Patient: sex M, age 35
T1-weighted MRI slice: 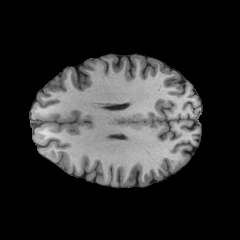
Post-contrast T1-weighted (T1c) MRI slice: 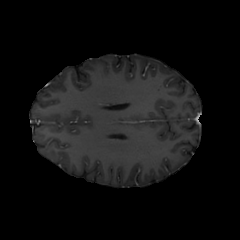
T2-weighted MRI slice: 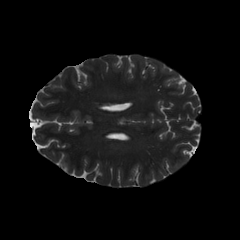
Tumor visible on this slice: no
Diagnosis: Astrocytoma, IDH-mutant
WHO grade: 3